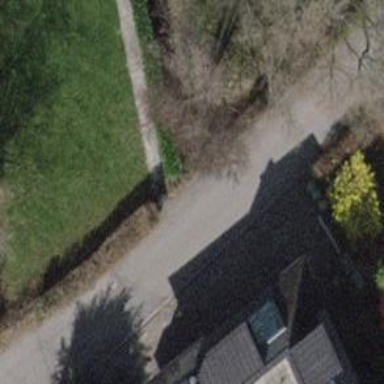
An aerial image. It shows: Hedge acting as barrier.